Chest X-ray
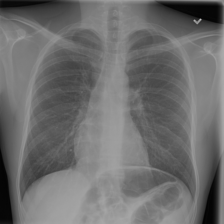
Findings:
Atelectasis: negative
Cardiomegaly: negative
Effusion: negative
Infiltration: negative
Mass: negative
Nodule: negative
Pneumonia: negative
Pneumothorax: negative
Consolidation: negative
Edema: negative
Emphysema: negative
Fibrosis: negative
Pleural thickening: negative
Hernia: negative